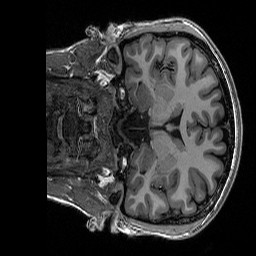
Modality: T1w
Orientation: coronal
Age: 22
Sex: female
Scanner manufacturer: siemens
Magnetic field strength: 3 T
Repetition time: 2.53 s
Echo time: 0.0033 s